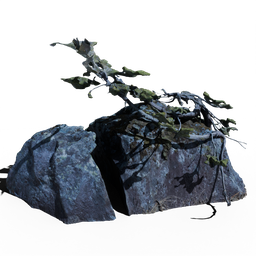
Label: nature